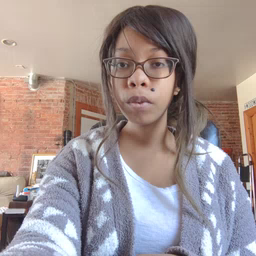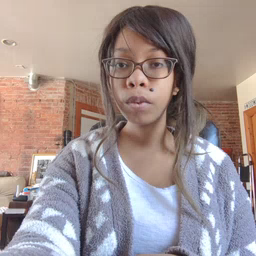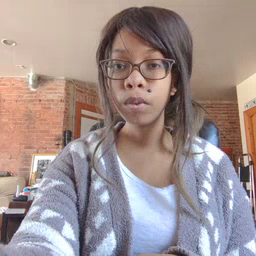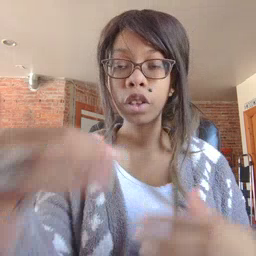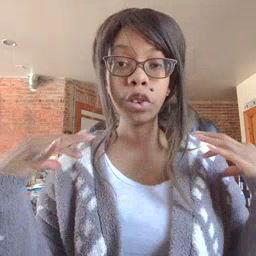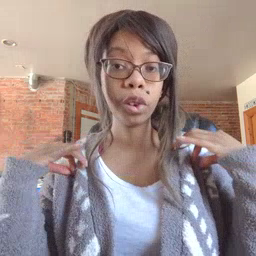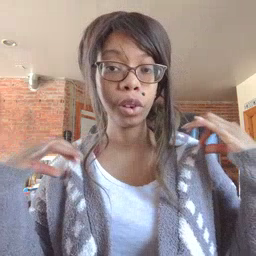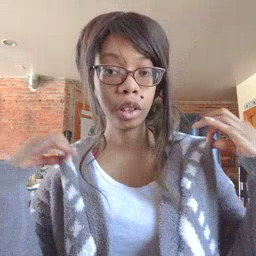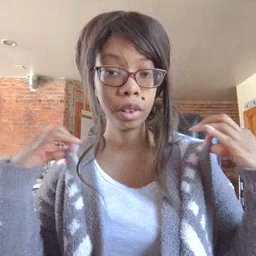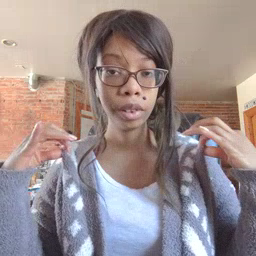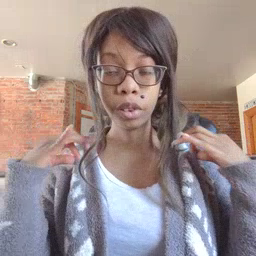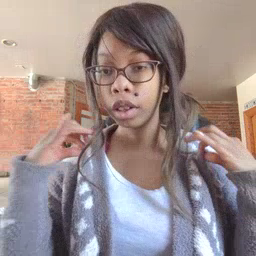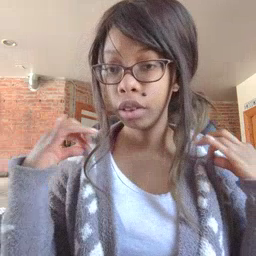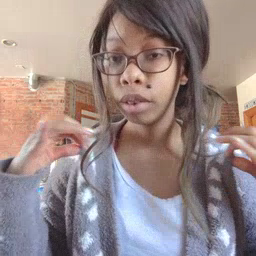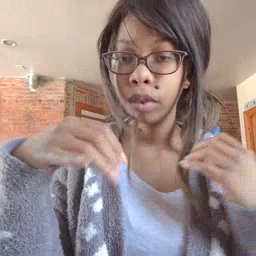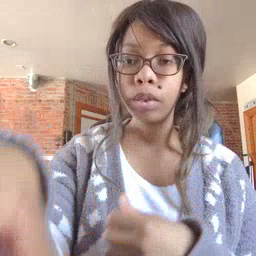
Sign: shirt